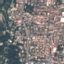
Land use / land cover class: Residential